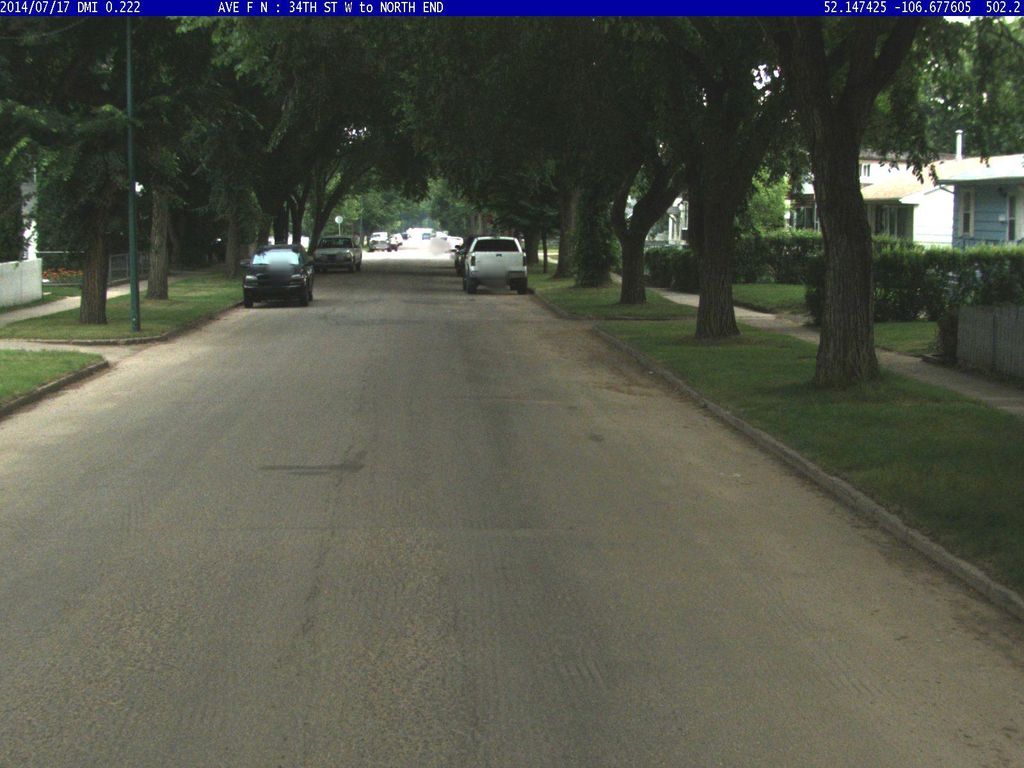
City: saskatoon